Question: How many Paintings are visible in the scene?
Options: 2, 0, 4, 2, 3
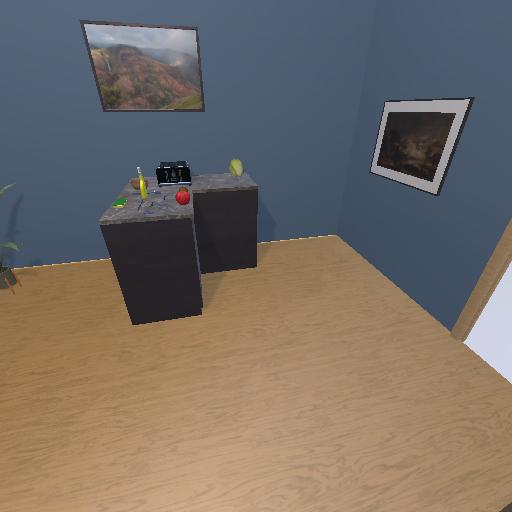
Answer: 2